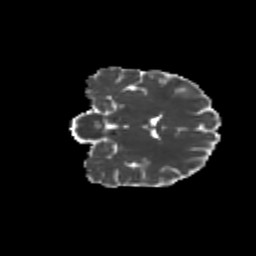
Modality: MD
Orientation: coronal
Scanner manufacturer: siemens
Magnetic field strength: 3 T
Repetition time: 9.2 s
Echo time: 0.084 s